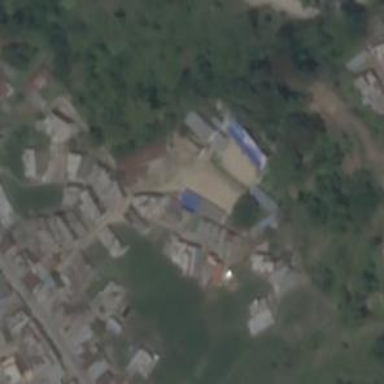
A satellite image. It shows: School.